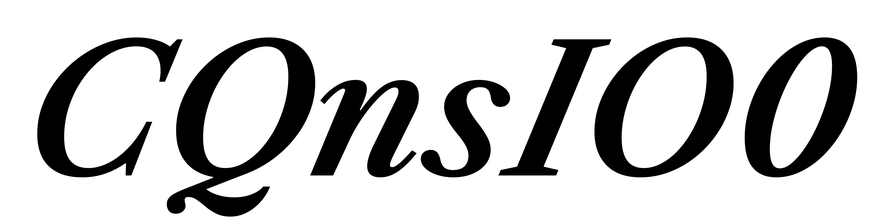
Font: LibreCaslonText-Italic_SemiBold_Italic